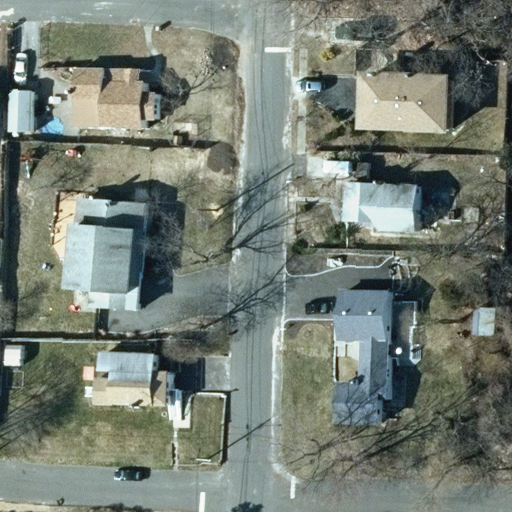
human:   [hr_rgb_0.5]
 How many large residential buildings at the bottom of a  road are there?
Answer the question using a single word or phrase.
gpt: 0

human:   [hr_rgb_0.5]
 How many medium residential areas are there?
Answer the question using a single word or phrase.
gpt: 0

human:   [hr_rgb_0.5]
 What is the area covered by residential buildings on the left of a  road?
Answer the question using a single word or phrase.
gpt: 649m2

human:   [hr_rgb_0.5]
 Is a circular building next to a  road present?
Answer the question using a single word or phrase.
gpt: no

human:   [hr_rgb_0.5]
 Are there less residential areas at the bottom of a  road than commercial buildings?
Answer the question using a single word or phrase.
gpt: no

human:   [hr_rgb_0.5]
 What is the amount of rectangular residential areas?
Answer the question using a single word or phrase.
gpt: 1

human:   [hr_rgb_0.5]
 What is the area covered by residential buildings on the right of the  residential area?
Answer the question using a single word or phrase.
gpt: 1298m2

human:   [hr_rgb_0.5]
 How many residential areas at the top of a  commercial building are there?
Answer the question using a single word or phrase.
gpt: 0

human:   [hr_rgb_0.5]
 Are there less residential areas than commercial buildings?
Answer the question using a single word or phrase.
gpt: no

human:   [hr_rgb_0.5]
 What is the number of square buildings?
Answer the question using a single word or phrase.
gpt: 0

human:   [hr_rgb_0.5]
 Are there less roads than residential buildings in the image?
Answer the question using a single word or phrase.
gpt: yes

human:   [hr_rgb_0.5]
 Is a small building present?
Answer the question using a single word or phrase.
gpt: yes

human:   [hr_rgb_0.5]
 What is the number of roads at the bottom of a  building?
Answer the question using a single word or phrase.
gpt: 1

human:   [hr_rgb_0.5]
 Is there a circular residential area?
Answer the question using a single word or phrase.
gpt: no

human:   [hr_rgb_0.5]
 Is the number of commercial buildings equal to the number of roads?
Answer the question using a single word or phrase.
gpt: no

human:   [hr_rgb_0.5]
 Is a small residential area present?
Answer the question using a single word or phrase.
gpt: no

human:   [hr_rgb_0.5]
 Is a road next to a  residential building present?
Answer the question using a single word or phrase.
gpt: yes

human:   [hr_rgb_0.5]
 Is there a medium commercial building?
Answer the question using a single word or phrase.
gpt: no

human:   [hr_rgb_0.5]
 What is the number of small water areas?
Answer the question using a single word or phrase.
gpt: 0

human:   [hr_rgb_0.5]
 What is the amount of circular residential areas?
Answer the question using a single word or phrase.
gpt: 0

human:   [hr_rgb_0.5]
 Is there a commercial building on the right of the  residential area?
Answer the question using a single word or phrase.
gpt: no

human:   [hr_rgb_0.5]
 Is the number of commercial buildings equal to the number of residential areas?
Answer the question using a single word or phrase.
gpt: no

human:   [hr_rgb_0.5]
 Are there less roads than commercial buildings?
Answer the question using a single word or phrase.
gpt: no

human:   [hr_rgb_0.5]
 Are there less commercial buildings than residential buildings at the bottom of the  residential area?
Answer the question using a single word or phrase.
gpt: yes

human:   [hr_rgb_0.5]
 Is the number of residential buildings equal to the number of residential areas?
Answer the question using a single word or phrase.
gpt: no

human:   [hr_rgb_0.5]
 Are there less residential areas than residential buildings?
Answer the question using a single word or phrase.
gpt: yes

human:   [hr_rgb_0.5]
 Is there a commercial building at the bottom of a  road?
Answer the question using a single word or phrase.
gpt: no

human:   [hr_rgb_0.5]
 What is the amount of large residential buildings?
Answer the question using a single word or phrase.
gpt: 0

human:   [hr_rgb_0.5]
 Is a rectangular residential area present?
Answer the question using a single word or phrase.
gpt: yes

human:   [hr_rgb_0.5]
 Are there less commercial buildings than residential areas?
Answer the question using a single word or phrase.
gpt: yes

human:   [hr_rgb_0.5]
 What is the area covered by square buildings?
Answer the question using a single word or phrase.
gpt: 0m2

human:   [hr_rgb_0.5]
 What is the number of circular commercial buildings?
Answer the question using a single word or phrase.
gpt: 0

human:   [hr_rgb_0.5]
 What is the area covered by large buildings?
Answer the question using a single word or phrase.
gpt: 0m2

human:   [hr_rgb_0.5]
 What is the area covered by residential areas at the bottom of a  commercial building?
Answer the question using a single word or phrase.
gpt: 0m2

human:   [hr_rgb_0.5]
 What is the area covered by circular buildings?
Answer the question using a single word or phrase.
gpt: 0m2

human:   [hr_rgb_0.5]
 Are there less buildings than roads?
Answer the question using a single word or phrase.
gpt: no